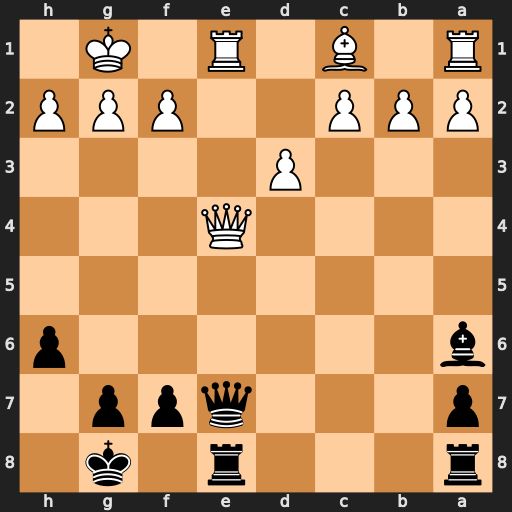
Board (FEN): r3r1k1/p3qpp1/b6p/8/4Q3/3P4/PPP2PPP/R1B1R1K1
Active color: b
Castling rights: -
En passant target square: -
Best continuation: Qf8 Bf4 Rxe4